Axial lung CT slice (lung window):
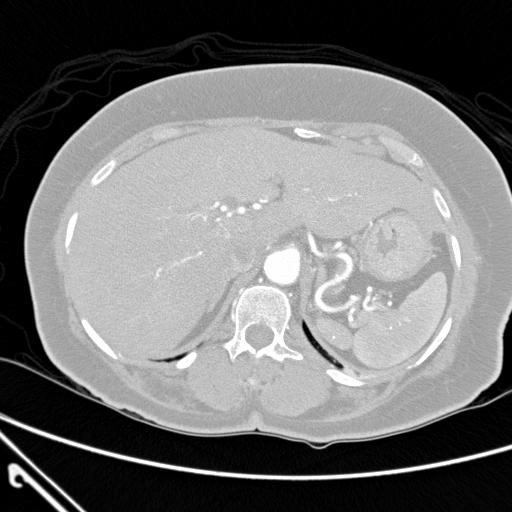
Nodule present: no